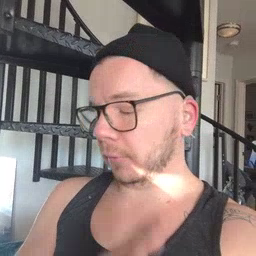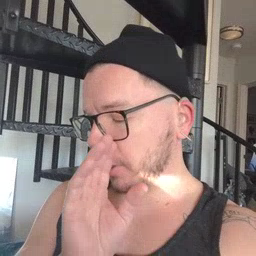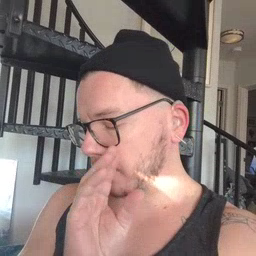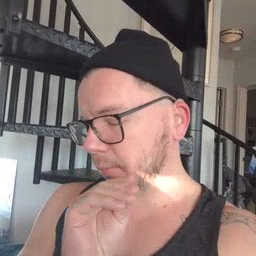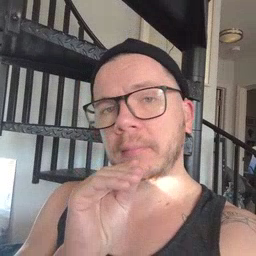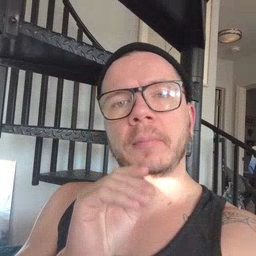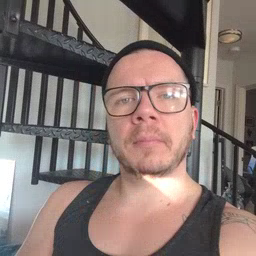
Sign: duck